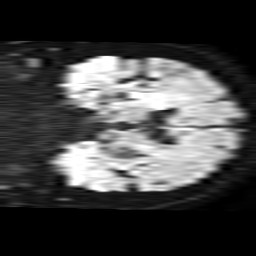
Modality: TRACE
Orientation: coronal
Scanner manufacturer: philips
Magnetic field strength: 1.5 T
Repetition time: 4.246 s
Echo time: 0.1086 s